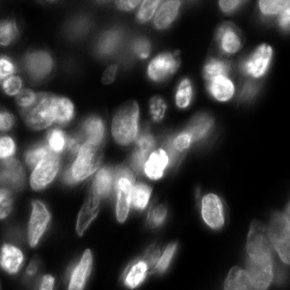
Tissue sample: colon
Magnification: 10.0x
Cell type: T cells
Senescence state: senescent